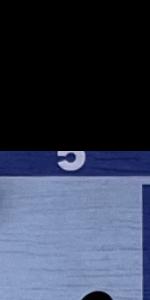
Label: Empty